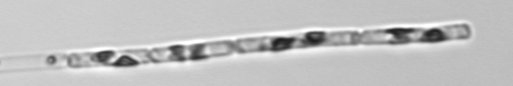
Label: Guinardia_delicatula_TAG_internal_parasite